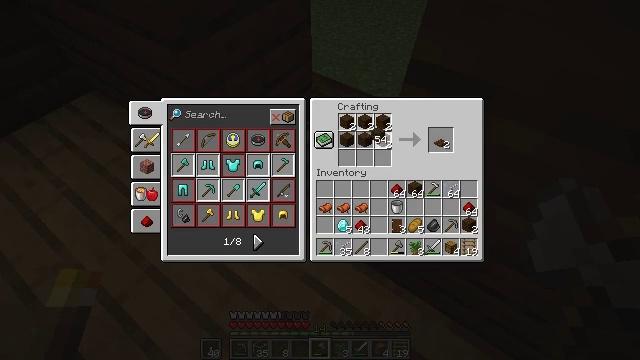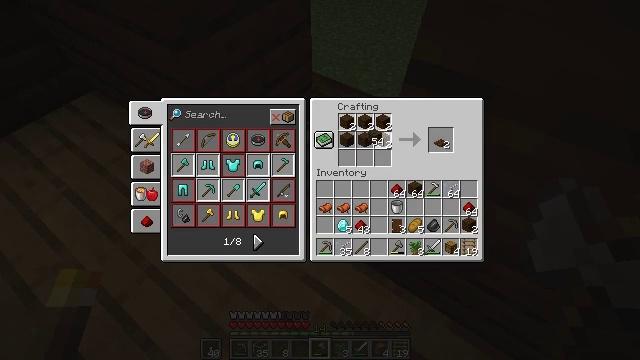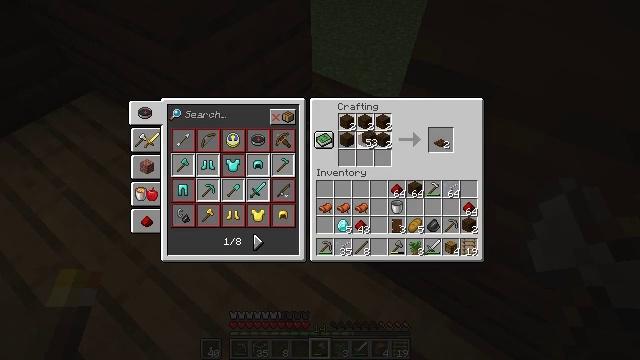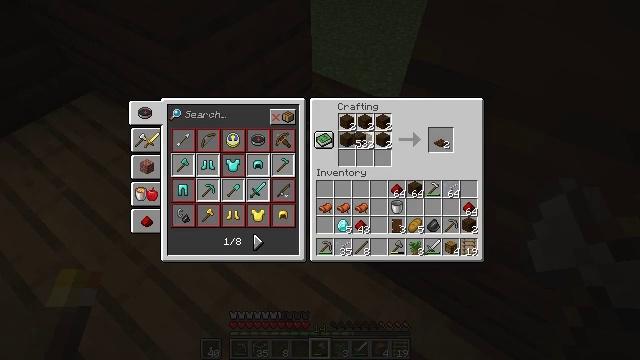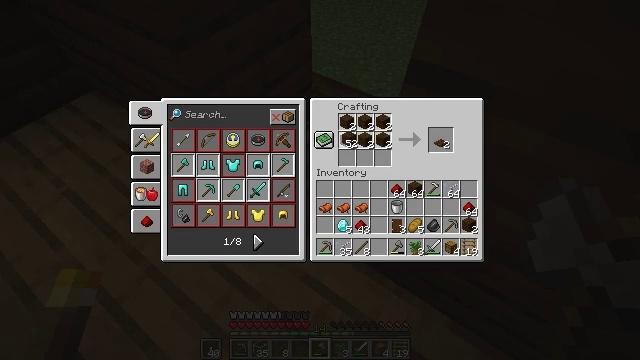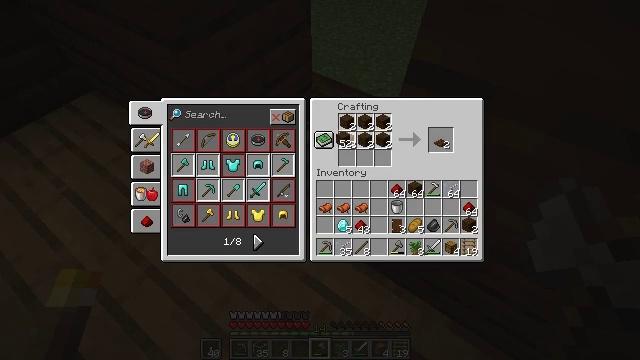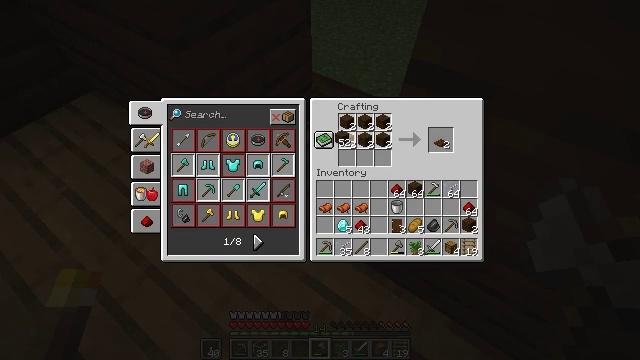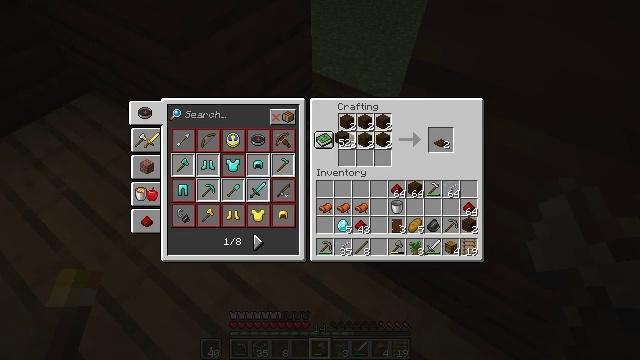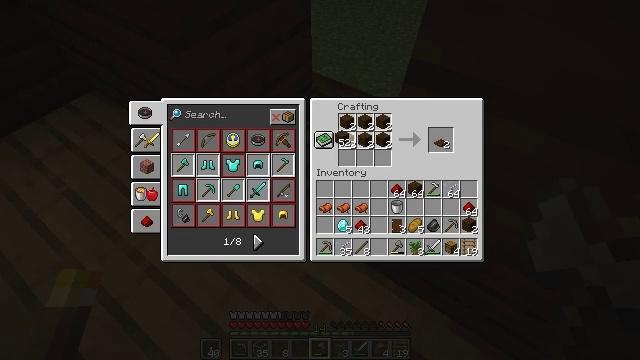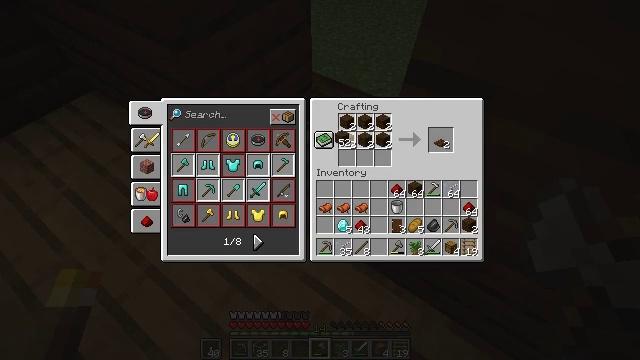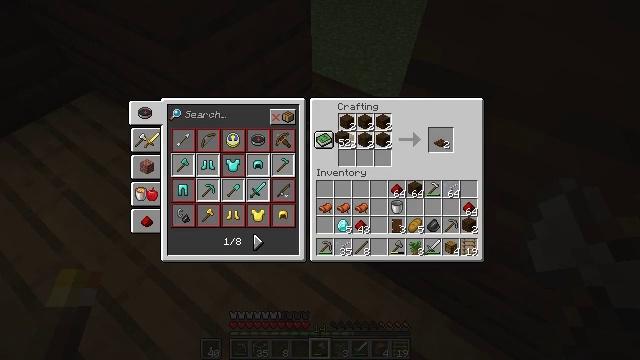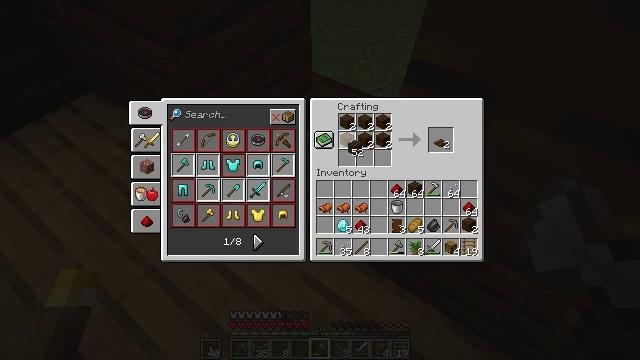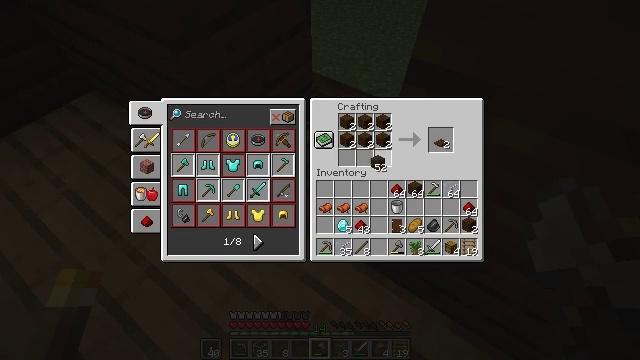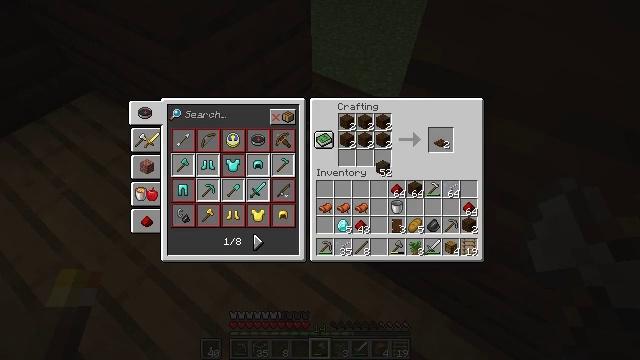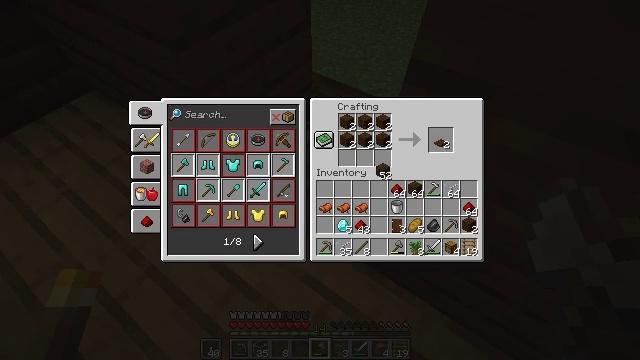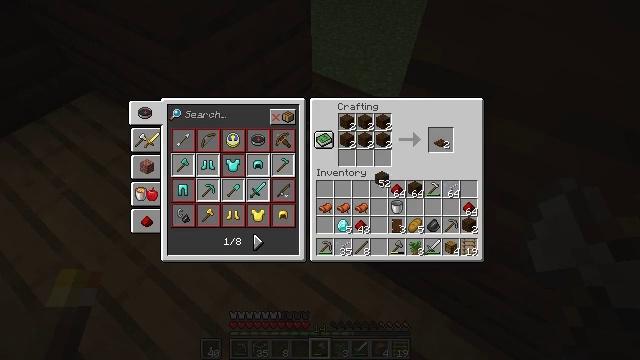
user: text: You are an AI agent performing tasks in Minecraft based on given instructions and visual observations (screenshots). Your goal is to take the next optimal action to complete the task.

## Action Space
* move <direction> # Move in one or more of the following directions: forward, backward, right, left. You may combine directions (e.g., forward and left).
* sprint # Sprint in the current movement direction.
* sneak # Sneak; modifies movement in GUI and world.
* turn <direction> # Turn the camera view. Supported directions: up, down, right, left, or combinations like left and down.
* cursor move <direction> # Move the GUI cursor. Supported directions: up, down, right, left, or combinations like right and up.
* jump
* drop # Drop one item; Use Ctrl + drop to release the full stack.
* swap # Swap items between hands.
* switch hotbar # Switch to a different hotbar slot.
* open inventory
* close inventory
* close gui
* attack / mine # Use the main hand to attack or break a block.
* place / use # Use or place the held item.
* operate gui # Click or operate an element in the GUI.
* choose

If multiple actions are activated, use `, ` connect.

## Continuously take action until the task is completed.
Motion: motion action
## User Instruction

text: Use the crafting table to make a dark oak sign.
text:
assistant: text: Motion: choose
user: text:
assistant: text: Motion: choose
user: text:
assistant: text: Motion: cursor move left, choose
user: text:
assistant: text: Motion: cursor move left, choose
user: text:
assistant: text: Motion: choose
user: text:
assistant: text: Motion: choose
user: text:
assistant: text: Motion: choose
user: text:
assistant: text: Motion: choose
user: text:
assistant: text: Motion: choose
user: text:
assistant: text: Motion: choose
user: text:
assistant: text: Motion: cursor move right and down
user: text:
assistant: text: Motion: cursor move right and down
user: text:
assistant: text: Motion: no_op
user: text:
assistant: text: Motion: no_op
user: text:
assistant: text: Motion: cursor move down
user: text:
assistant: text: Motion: no_op
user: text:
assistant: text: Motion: no_op
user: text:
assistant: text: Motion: no_op
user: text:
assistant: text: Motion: no_op
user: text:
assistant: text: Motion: operate gui
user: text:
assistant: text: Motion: operate gui
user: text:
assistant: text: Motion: no_op
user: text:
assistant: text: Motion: cursor move down
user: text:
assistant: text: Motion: cursor move left and down
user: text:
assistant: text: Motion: cursor move down
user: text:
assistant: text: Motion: no_op
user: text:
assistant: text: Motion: no_op
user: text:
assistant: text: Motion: no_op
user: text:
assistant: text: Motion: no_op
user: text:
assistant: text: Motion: no_op